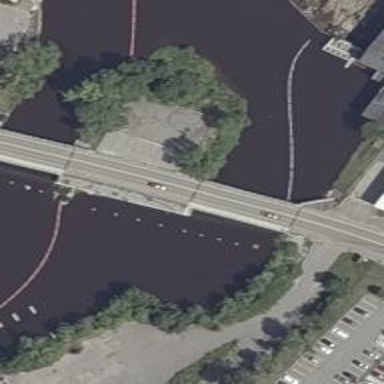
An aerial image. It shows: Asphalt tertiary road on bridge.